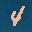
Label: 4